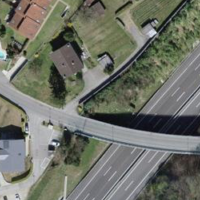
EUNIS habitat code: 57
Species observed at this site:
Phytolacca americana